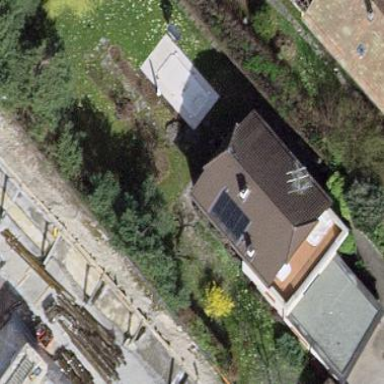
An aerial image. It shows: Garden enclosed by fence.